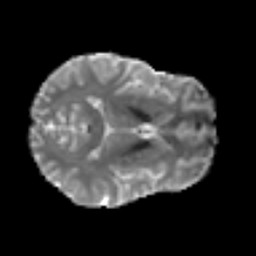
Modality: MD
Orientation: axial
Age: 33
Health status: ill
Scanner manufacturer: philips
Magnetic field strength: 3 T
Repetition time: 9 s
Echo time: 0.127 s